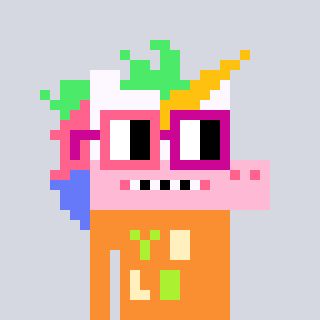
a pixel art character with square pink and red glasses, a unicorn-shaped head and a orange-colored body on a cool background